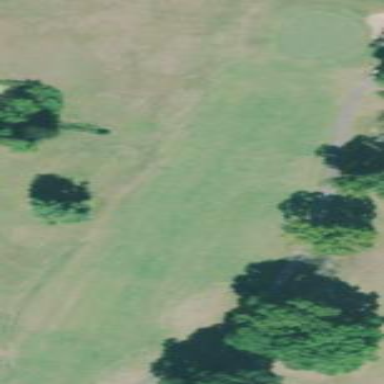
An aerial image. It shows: Grassy area designated as golf fairway.